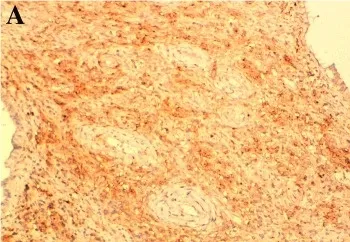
Immunohistochemical features of the tumor (x 200). A: tumor cells are positive for CD 10.
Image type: pathology (immunostaining)